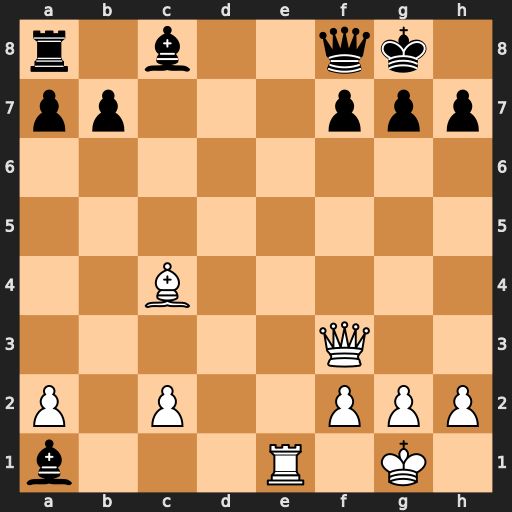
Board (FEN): r1b2qk1/pp3ppp/8/8/2B5/5Q2/P1P2PPP/b3R1K1
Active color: w
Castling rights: -
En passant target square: -
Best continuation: Qxf7+ Qxf7 Re8#